Here is the wavelet time-frequency representation (scalogram) of a rolling-element bearing's vibration measurement. What is the most likely bearing condition (normal, inner_race, outer_race, ball)?
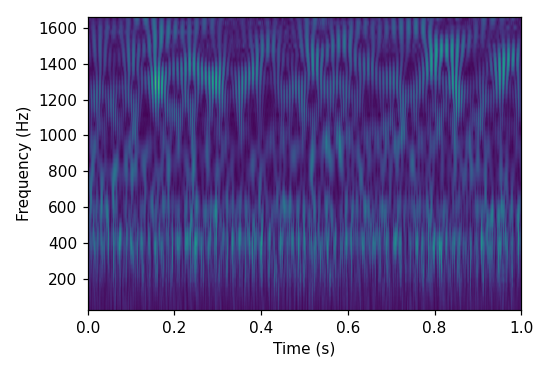
Answer: outer_race